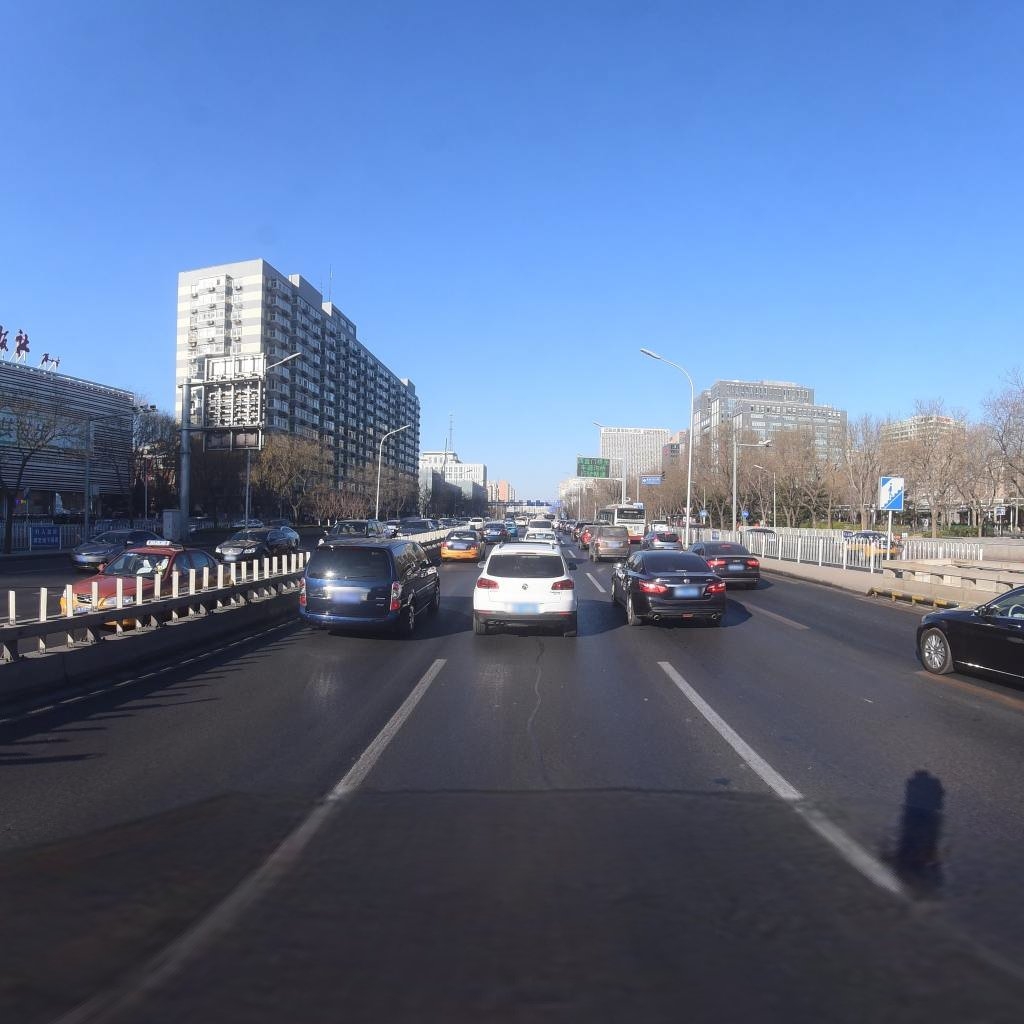
Region: Xicheng
Road damage annotations: longitudinal patch